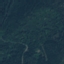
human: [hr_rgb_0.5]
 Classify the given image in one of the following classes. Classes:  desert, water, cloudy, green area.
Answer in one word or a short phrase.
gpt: green area